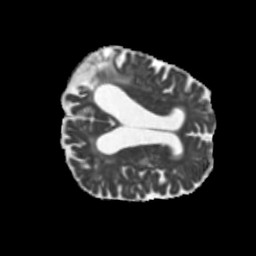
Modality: MD
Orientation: axial
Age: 66
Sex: female
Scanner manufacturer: siemens
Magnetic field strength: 3 T
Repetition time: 5.25 s
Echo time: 0.08 s